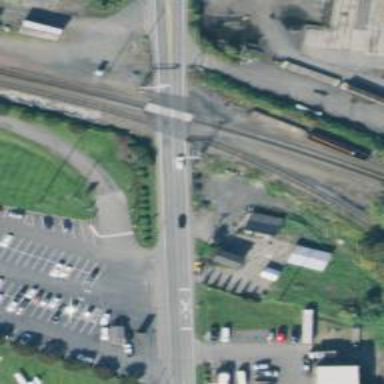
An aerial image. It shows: Crossing with lights and saltire marking.